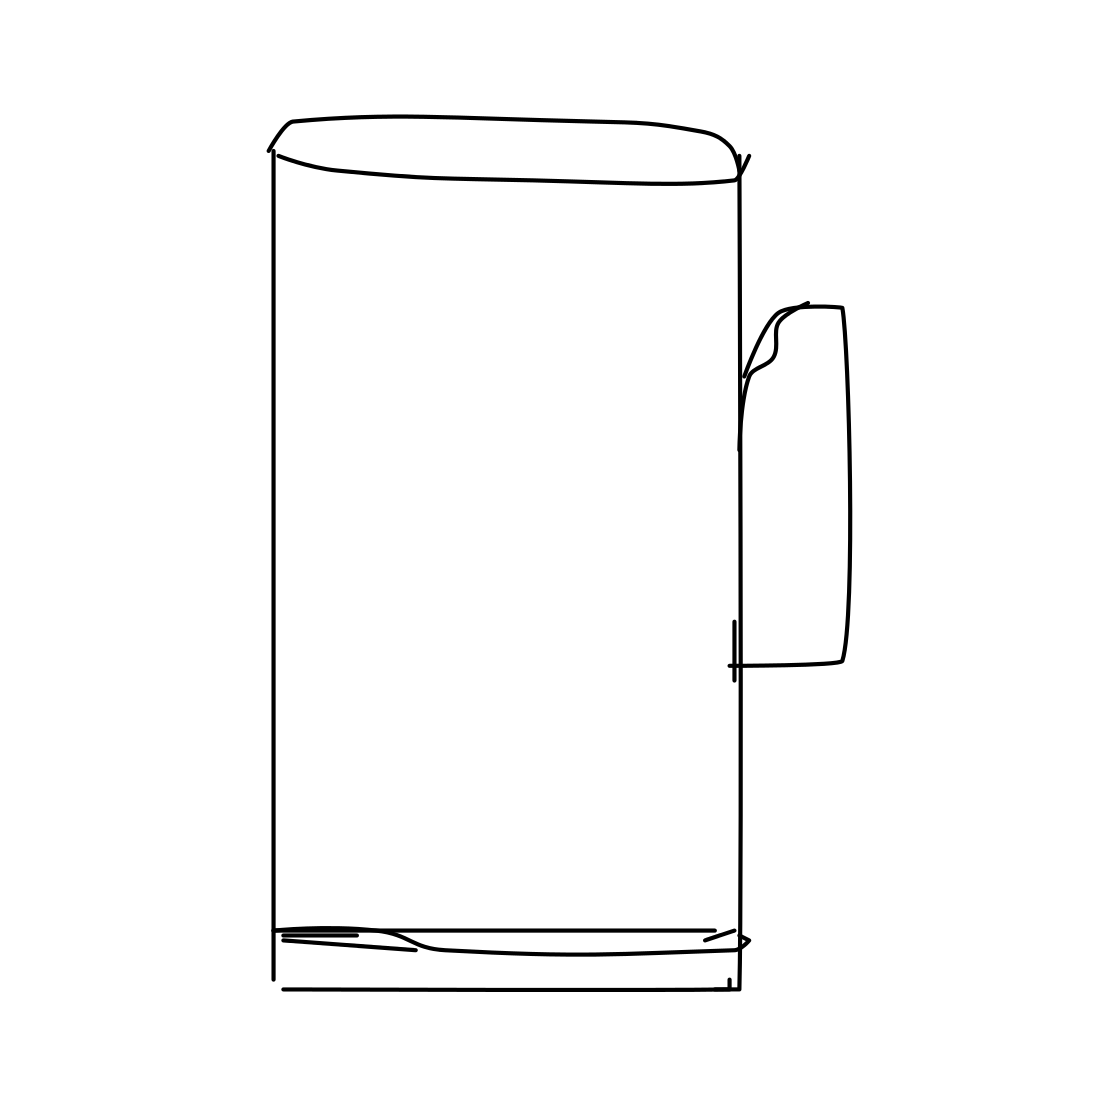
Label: beer-mug